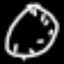
Label: clock